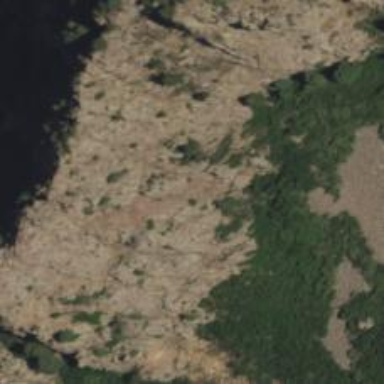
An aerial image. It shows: Natural cliff.